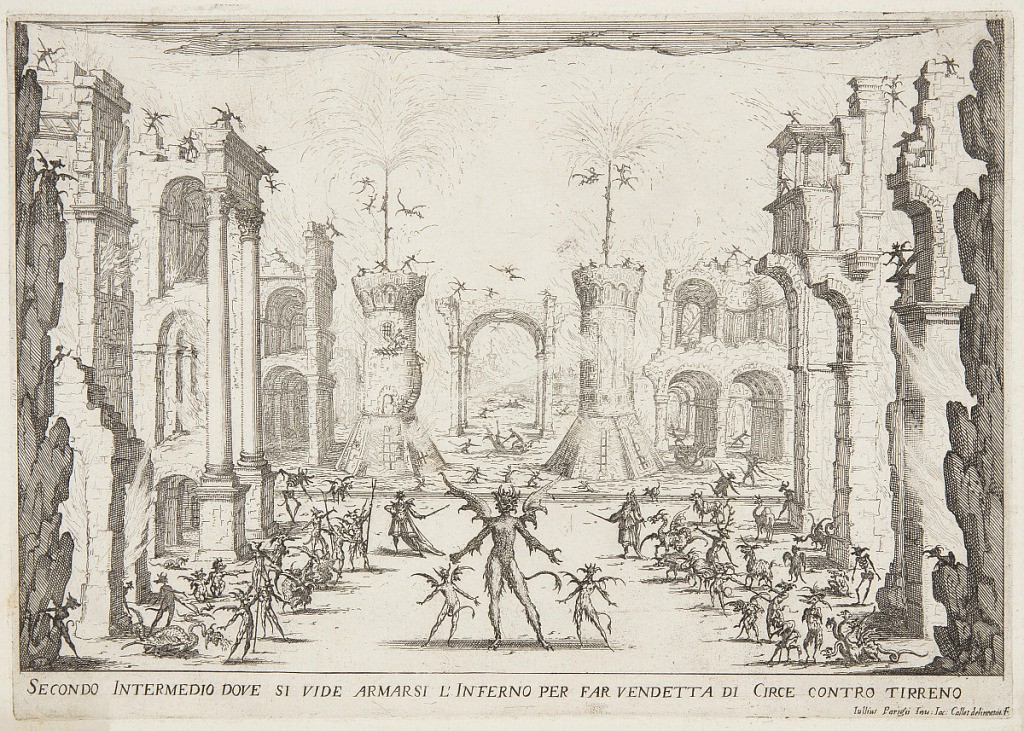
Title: Second Intermezzo, for La Liberazione di Tirenno e. D'Arnea
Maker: Jacques Callot, French, 1592–1635
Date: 1616
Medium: Engraving with black ink on paper
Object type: Print
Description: Horizontal rectangle. A set design: the second intermezzo of three for a theatrical work by Andrea Salvadori, "La Liberzione di Tirenno, e. D'Arnea." This one is labelled "Hell arming itself for the vengence fo Circe against Tyrene." A street lined with high buildings and ruins, a sea beyond, flames and demons scattered everywhere. Below, title and artists' name.